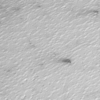
Label: not_dusty